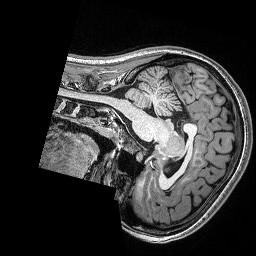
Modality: T1w
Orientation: sagittal